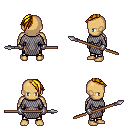
a pixel art fantasy rpg character, male body template, human, tanned skin, chain mail, gold greaves, blonde long mohawk hairstyle, metal gloves, spear, four views (front, back, left, right), 2x2 character sprite sheet, small pixel art, hard edges, no anti-aliasing